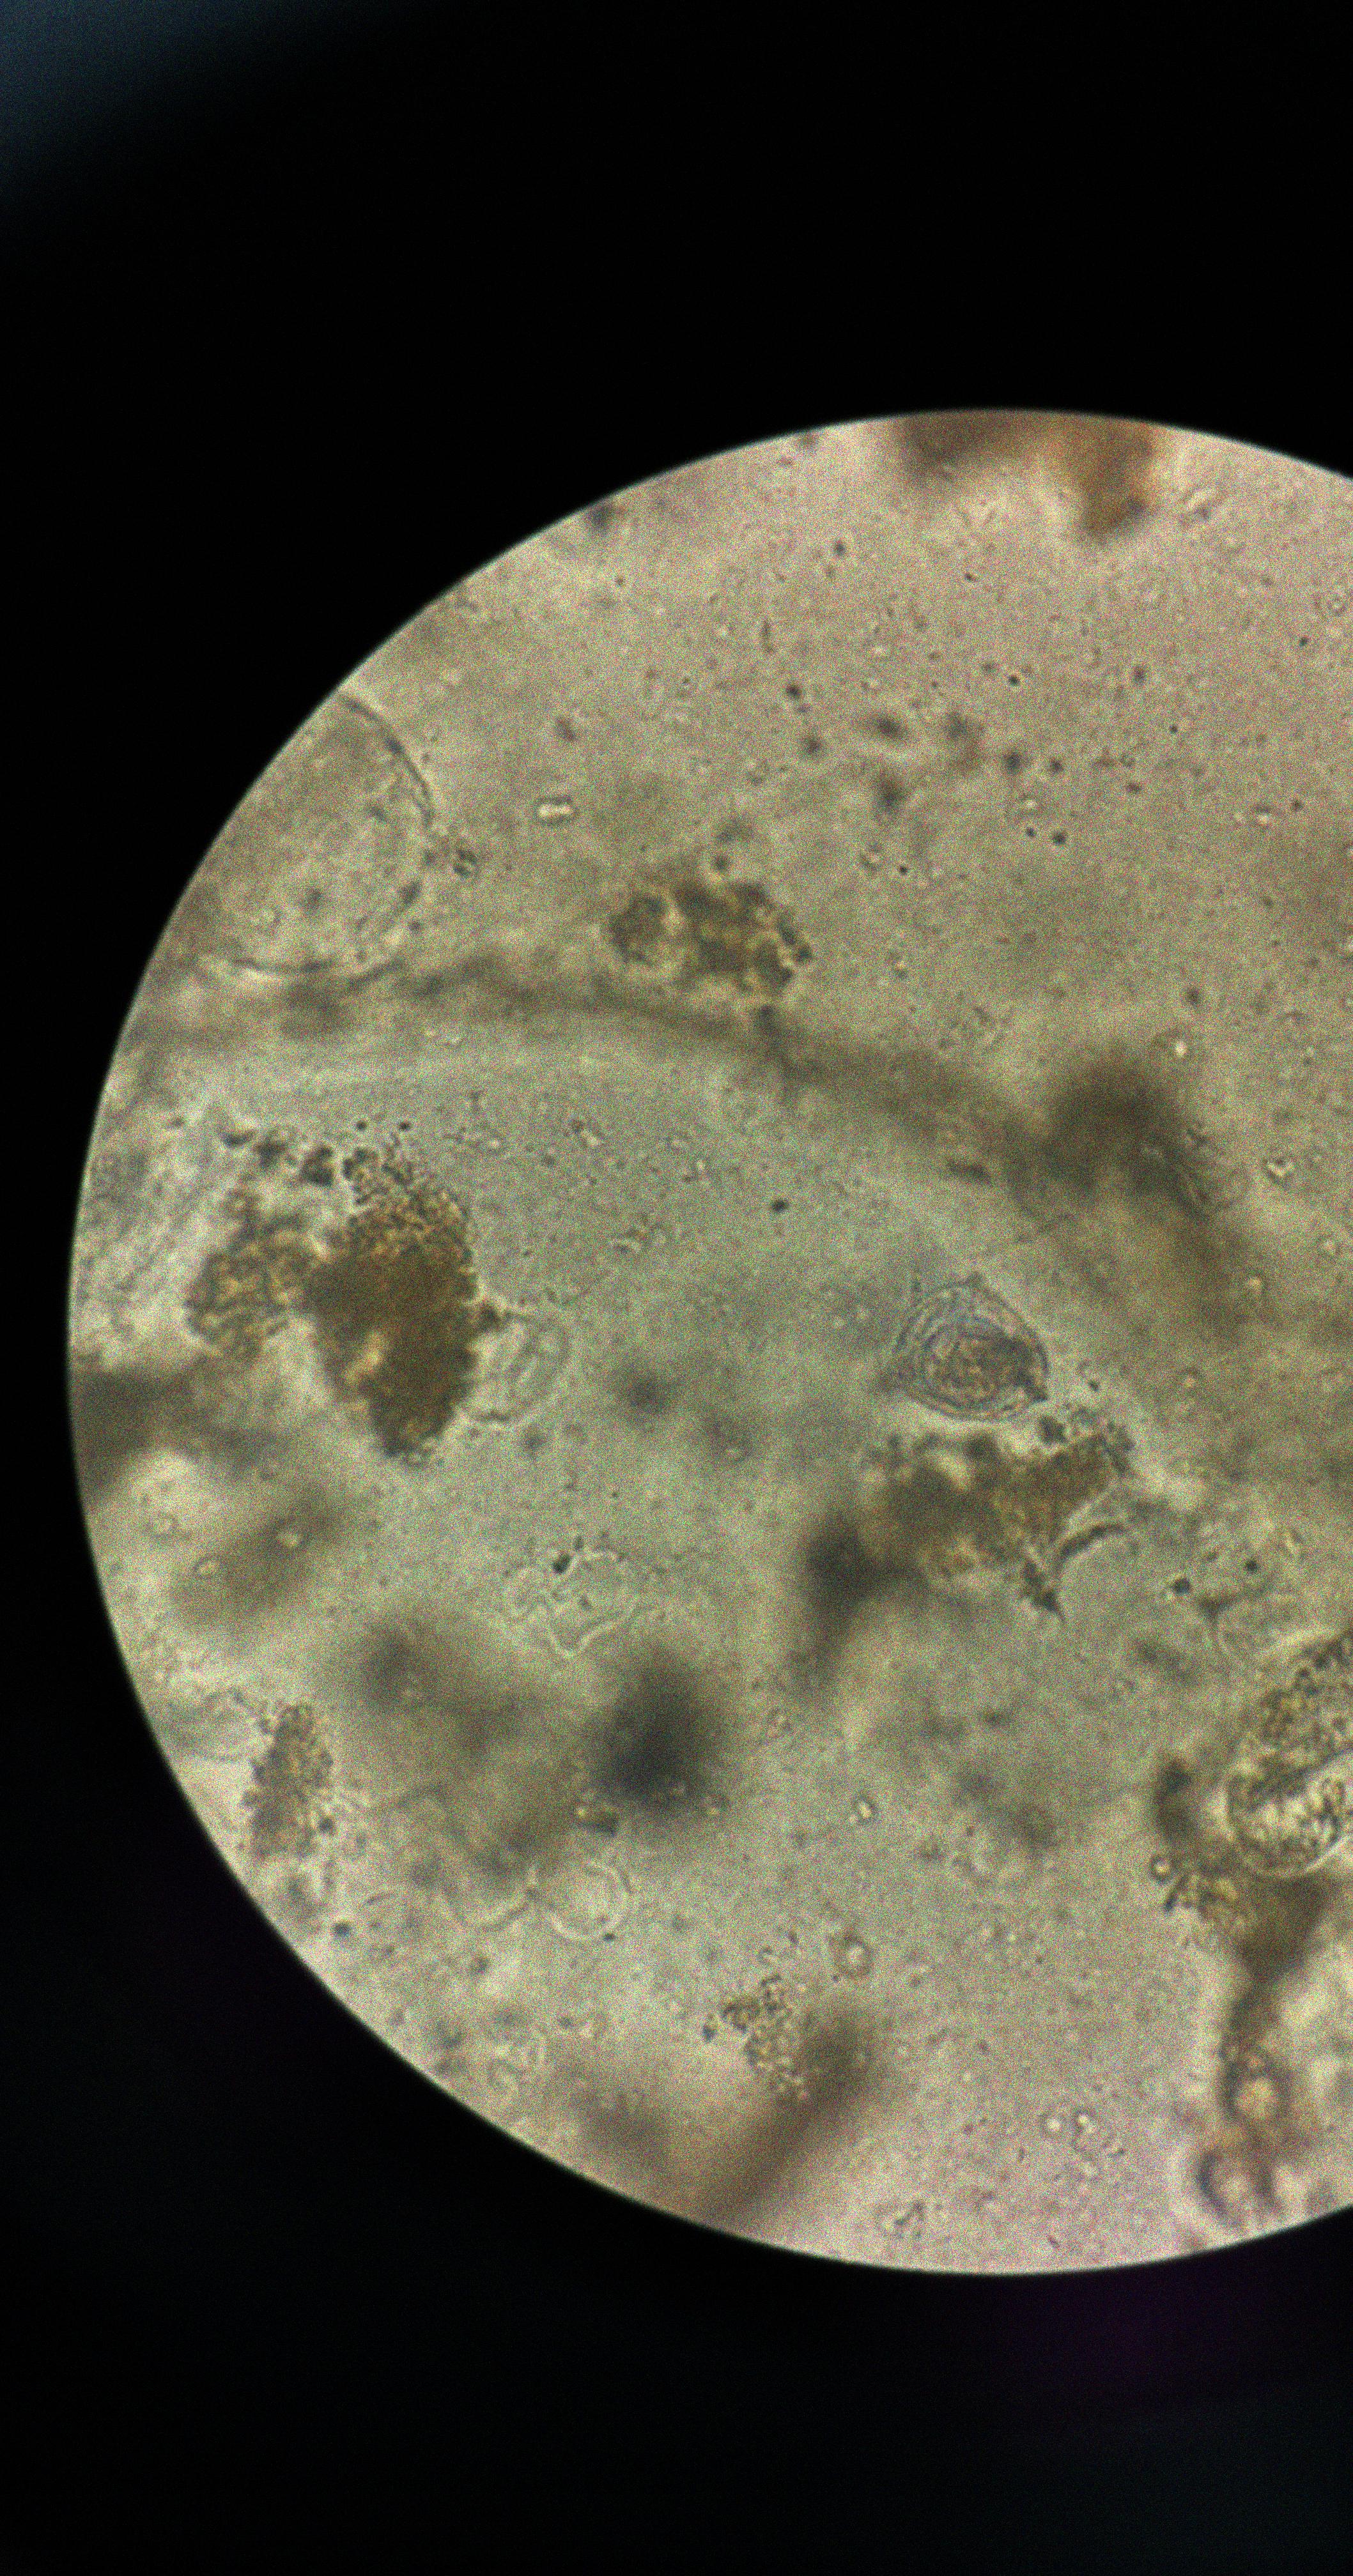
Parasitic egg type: Hymenolepis nana